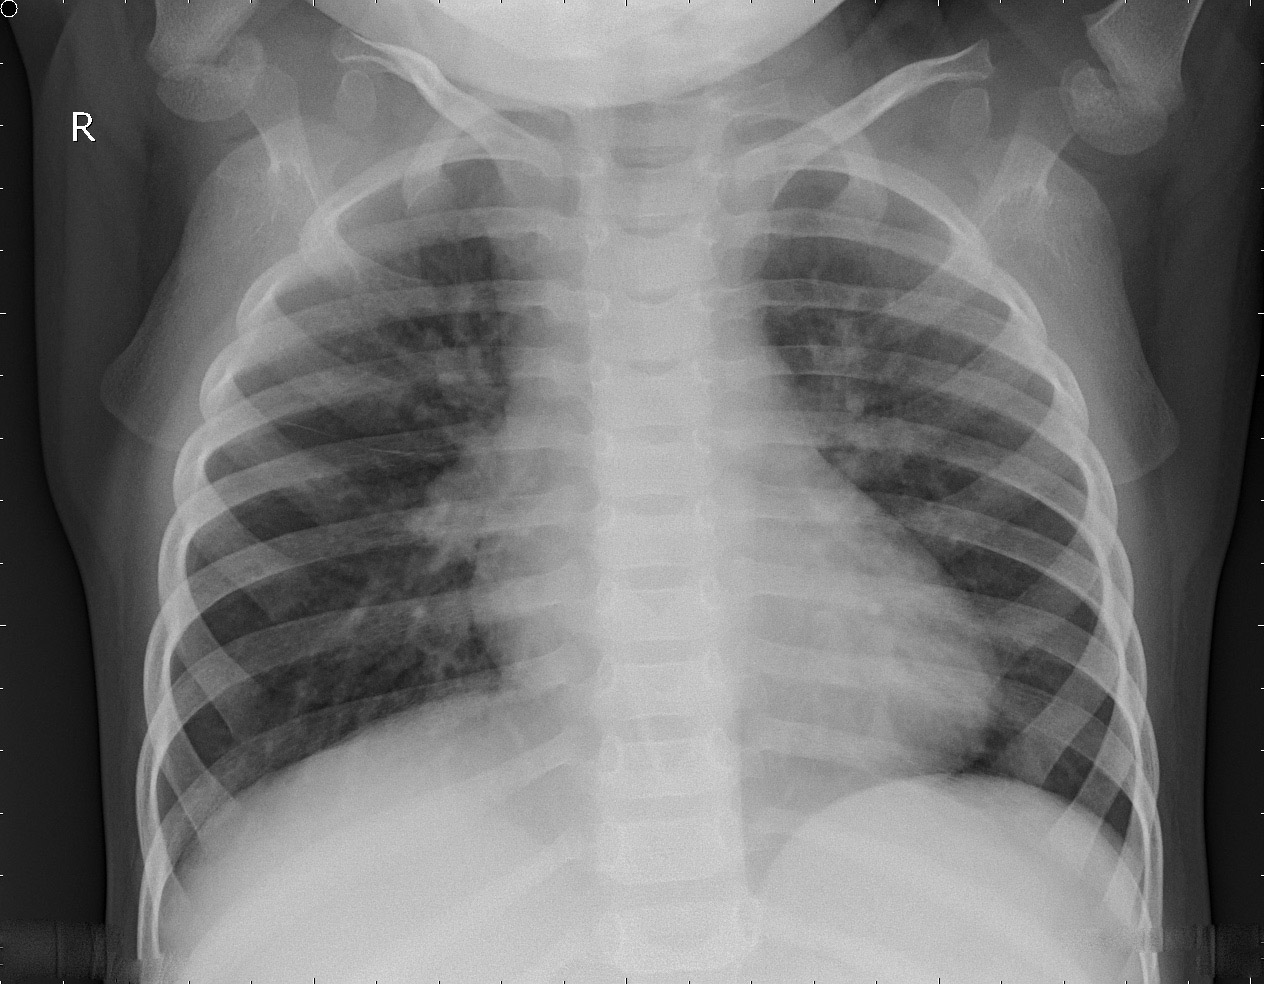
Diagnosis: NORMAL